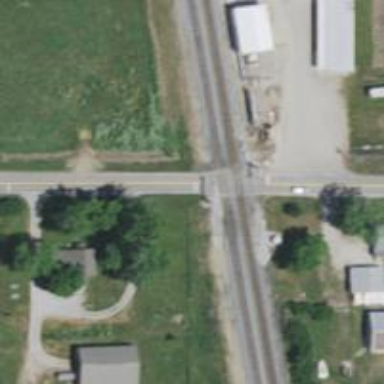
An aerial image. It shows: Railway level crossing.